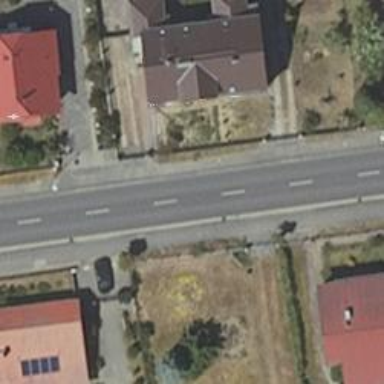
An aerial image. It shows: Secondary road with asphalt surface.